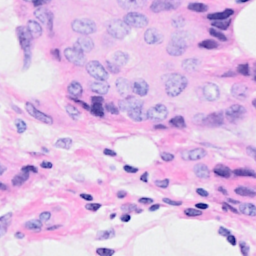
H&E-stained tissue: Breast